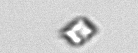
Label: Bacillariophyceae_morphotype1